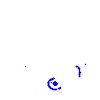
Particle: electron